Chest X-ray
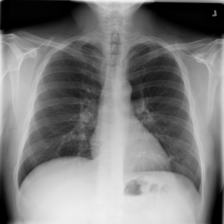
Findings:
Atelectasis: negative
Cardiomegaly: negative
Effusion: negative
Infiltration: negative
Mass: negative
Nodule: negative
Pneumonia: negative
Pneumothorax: negative
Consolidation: negative
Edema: negative
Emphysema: negative
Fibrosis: negative
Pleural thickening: negative
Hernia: negative